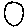
Label: circle